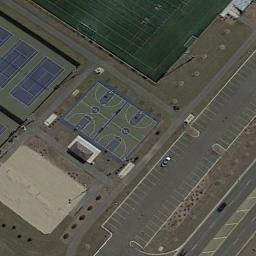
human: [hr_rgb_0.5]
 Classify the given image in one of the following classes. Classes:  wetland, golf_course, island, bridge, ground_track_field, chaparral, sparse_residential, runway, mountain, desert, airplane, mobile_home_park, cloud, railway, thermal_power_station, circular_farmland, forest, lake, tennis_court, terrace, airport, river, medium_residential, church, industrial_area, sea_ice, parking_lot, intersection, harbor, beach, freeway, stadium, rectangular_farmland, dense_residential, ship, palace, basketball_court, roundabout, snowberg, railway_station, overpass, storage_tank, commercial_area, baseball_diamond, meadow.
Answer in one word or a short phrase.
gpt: basketball_court